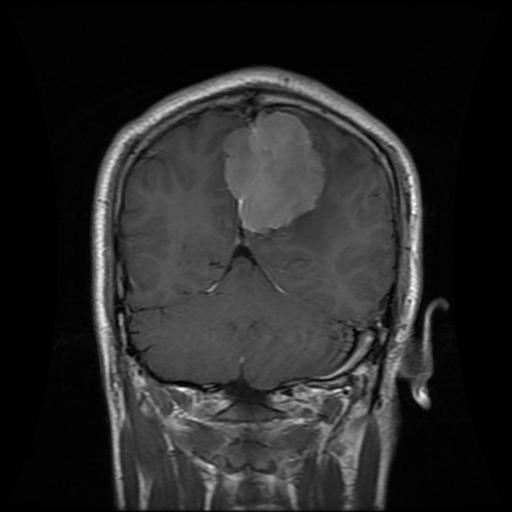
Label: meningioma